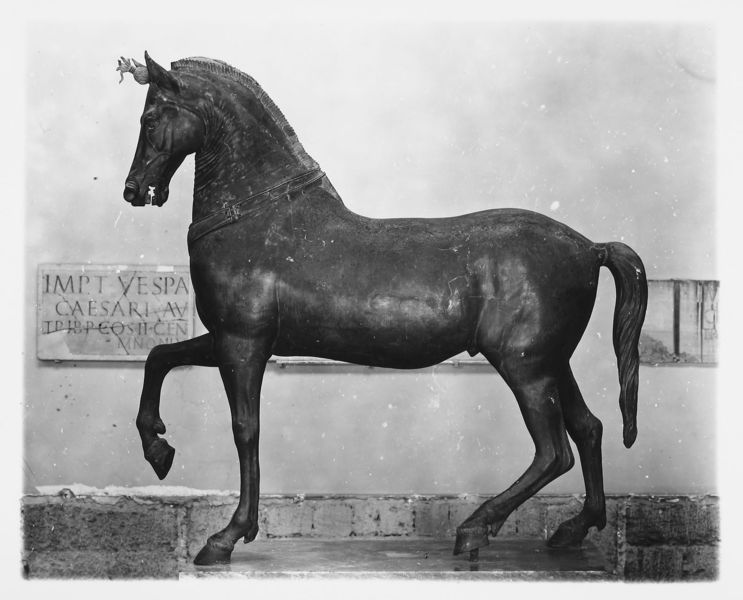
Titel: Pferd, Cavallo Mazzocchi
Standort: Herkunftsort: Neapel, Theater Herkulaneum (EU - I - Kampanien)
Institution: Neapel, Museo Archeologico Nazionale
Schlagwörter: kopf, weiß, brust, grau, profil, schwarz, stirn, tier, wand, augen, sockel, steine, ohren, pferd, skulptur, statue, hufe, mähne, schweif, zaumzeug, bein, schrift, mauer, tafel, zopf, inschrift, metall, bronze, plastik, foto, fotografie, photographie, fugen, nische, antike, links, denkmal, steht, seite, schwarzweiß, rom, photo, männlich, pfer, nüstern, adern, halfter, objekt, einhorn, hengst, standbild, vorderbein, pferdeschwanz, schopf, latein, lateinisch, cäsar, wiehern, grieschisch, sthen, wallach, wiehert, wihert